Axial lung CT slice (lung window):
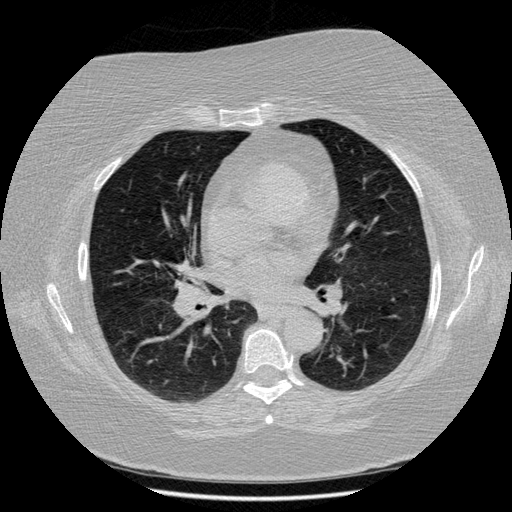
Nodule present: no